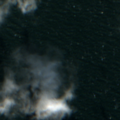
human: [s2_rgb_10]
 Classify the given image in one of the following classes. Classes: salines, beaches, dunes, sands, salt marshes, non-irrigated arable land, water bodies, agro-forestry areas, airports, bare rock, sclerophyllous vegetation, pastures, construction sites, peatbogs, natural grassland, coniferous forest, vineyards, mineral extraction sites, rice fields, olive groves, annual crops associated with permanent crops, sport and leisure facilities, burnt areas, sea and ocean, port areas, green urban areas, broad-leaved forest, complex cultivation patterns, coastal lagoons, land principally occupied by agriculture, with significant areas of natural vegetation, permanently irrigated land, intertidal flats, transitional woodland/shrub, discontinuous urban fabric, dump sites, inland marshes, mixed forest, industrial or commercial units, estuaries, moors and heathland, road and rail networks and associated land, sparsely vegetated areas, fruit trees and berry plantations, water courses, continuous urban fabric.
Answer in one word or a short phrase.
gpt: sea and ocean